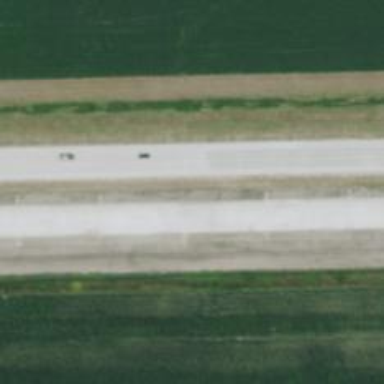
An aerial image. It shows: Trunk highway with expressway features.